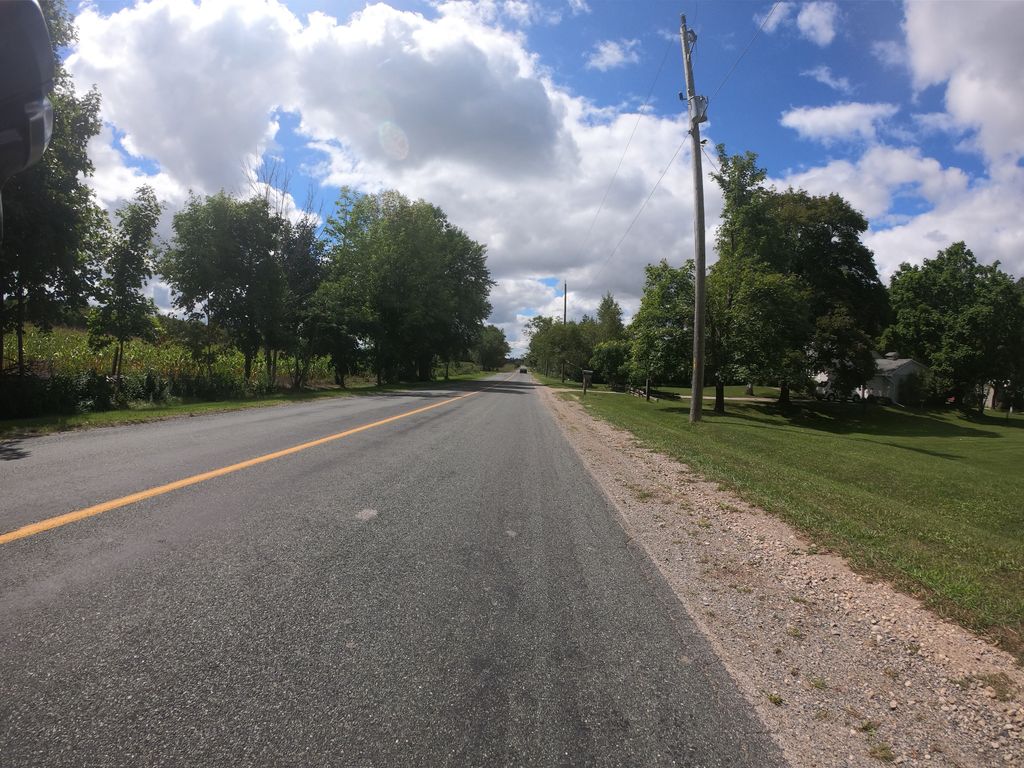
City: kitchener-waterloo